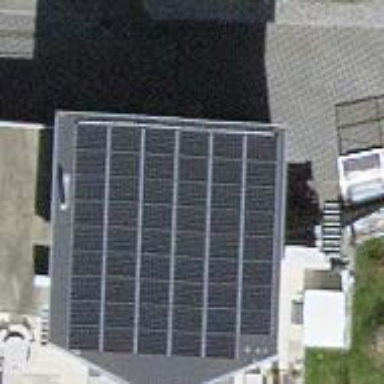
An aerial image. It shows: Solar power generator with photovoltaic panels.